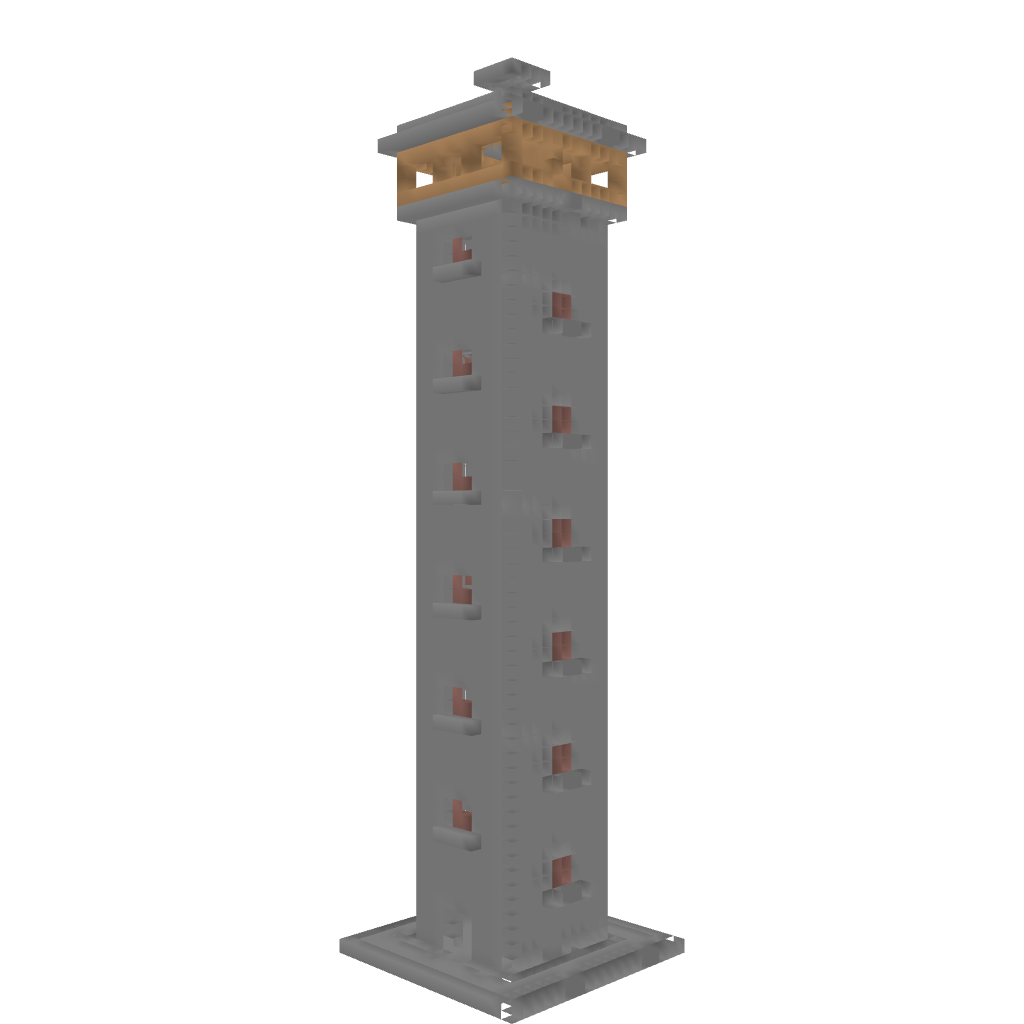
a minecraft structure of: Tower bad low quality